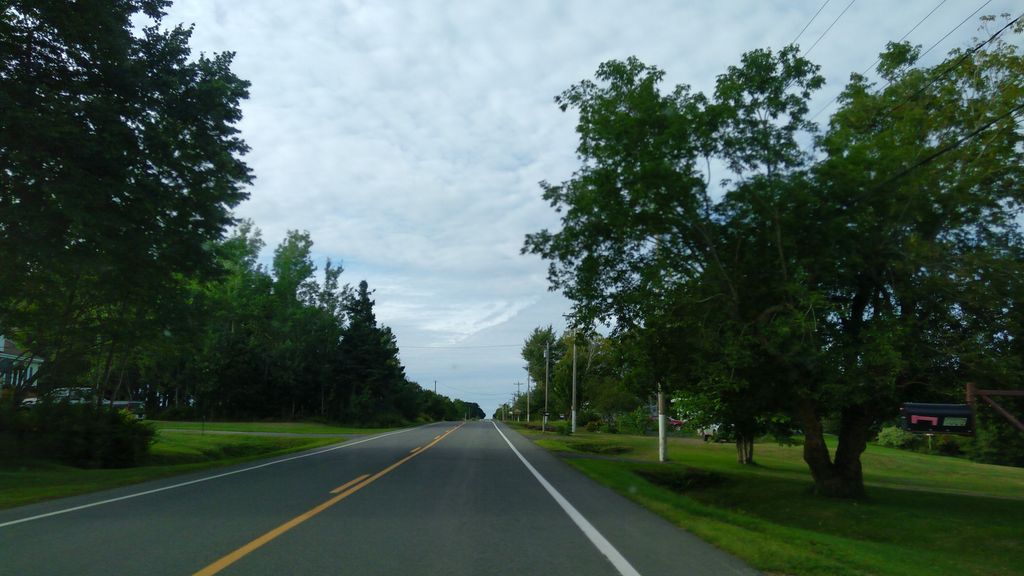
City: charlottetown